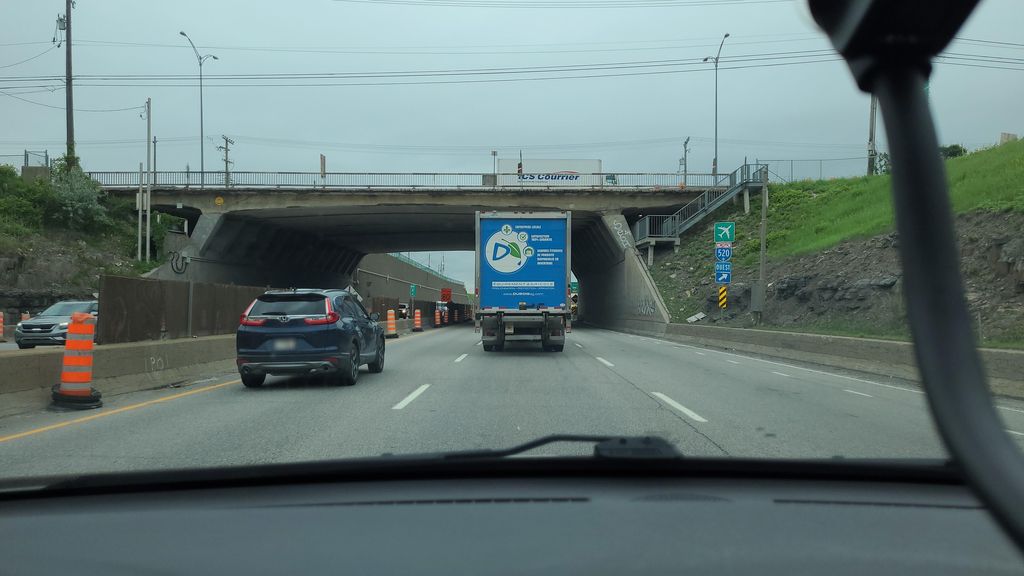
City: montreal